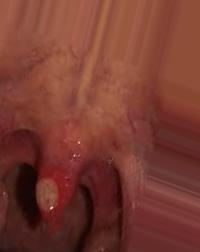
Condition: Mouth Ulcer